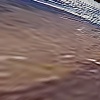
Label: land